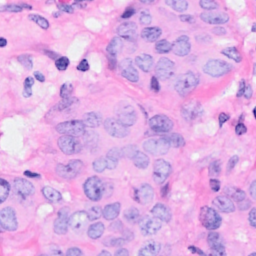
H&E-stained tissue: Breast